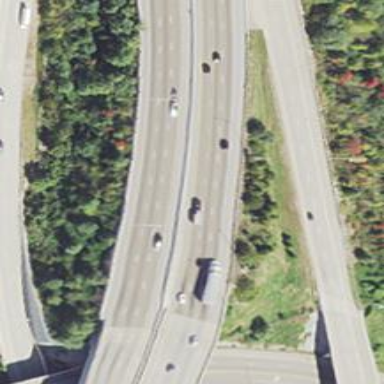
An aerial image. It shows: Motorway.